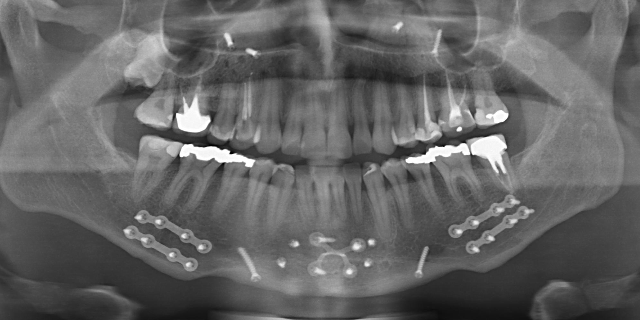
adult